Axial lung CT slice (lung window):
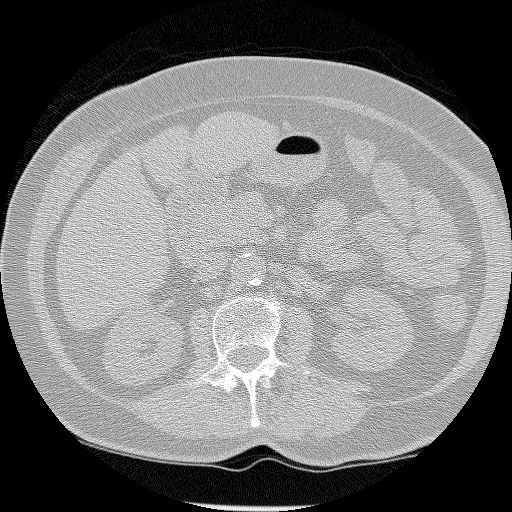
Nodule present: no